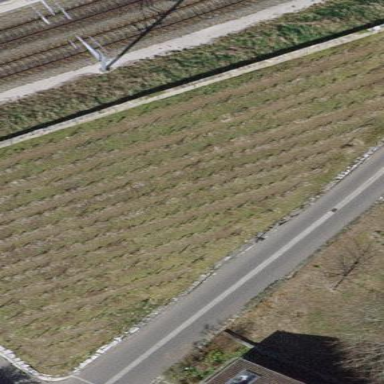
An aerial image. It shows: Vineyard.